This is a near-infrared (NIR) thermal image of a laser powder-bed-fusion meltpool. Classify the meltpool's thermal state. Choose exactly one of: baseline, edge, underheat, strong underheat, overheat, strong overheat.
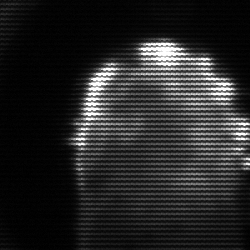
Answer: baseline